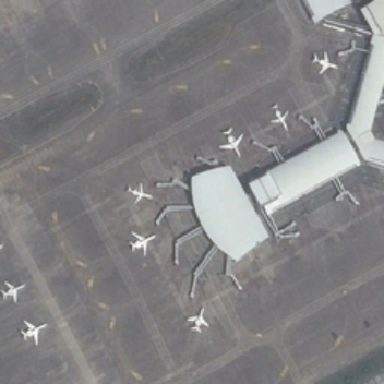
Seven planes in an airport are near a terminal .